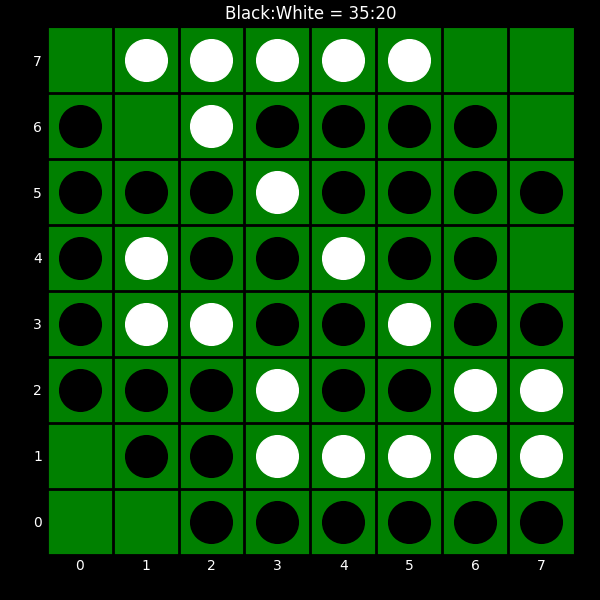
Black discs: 35
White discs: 20